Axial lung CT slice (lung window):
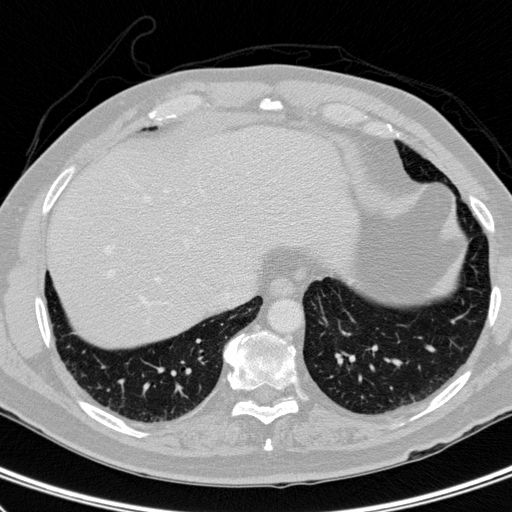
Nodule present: no